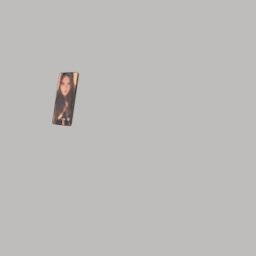
Label: electronics